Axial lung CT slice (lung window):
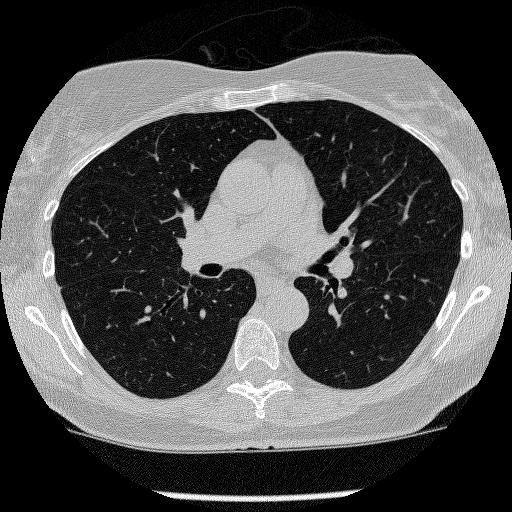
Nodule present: no